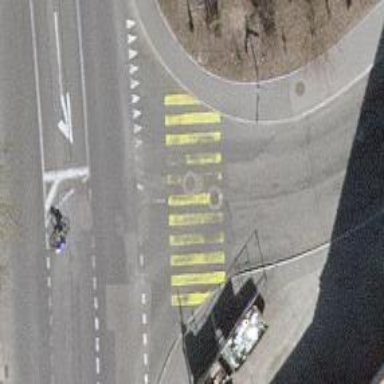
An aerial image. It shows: Marked crossing with zebra stripes on the road.